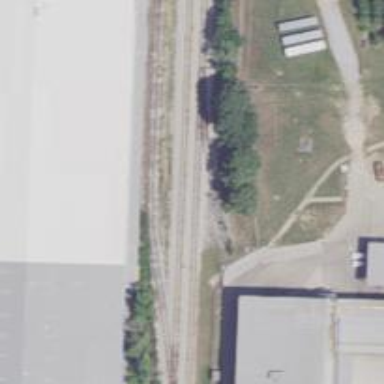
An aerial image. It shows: Rail spur service.